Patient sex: M
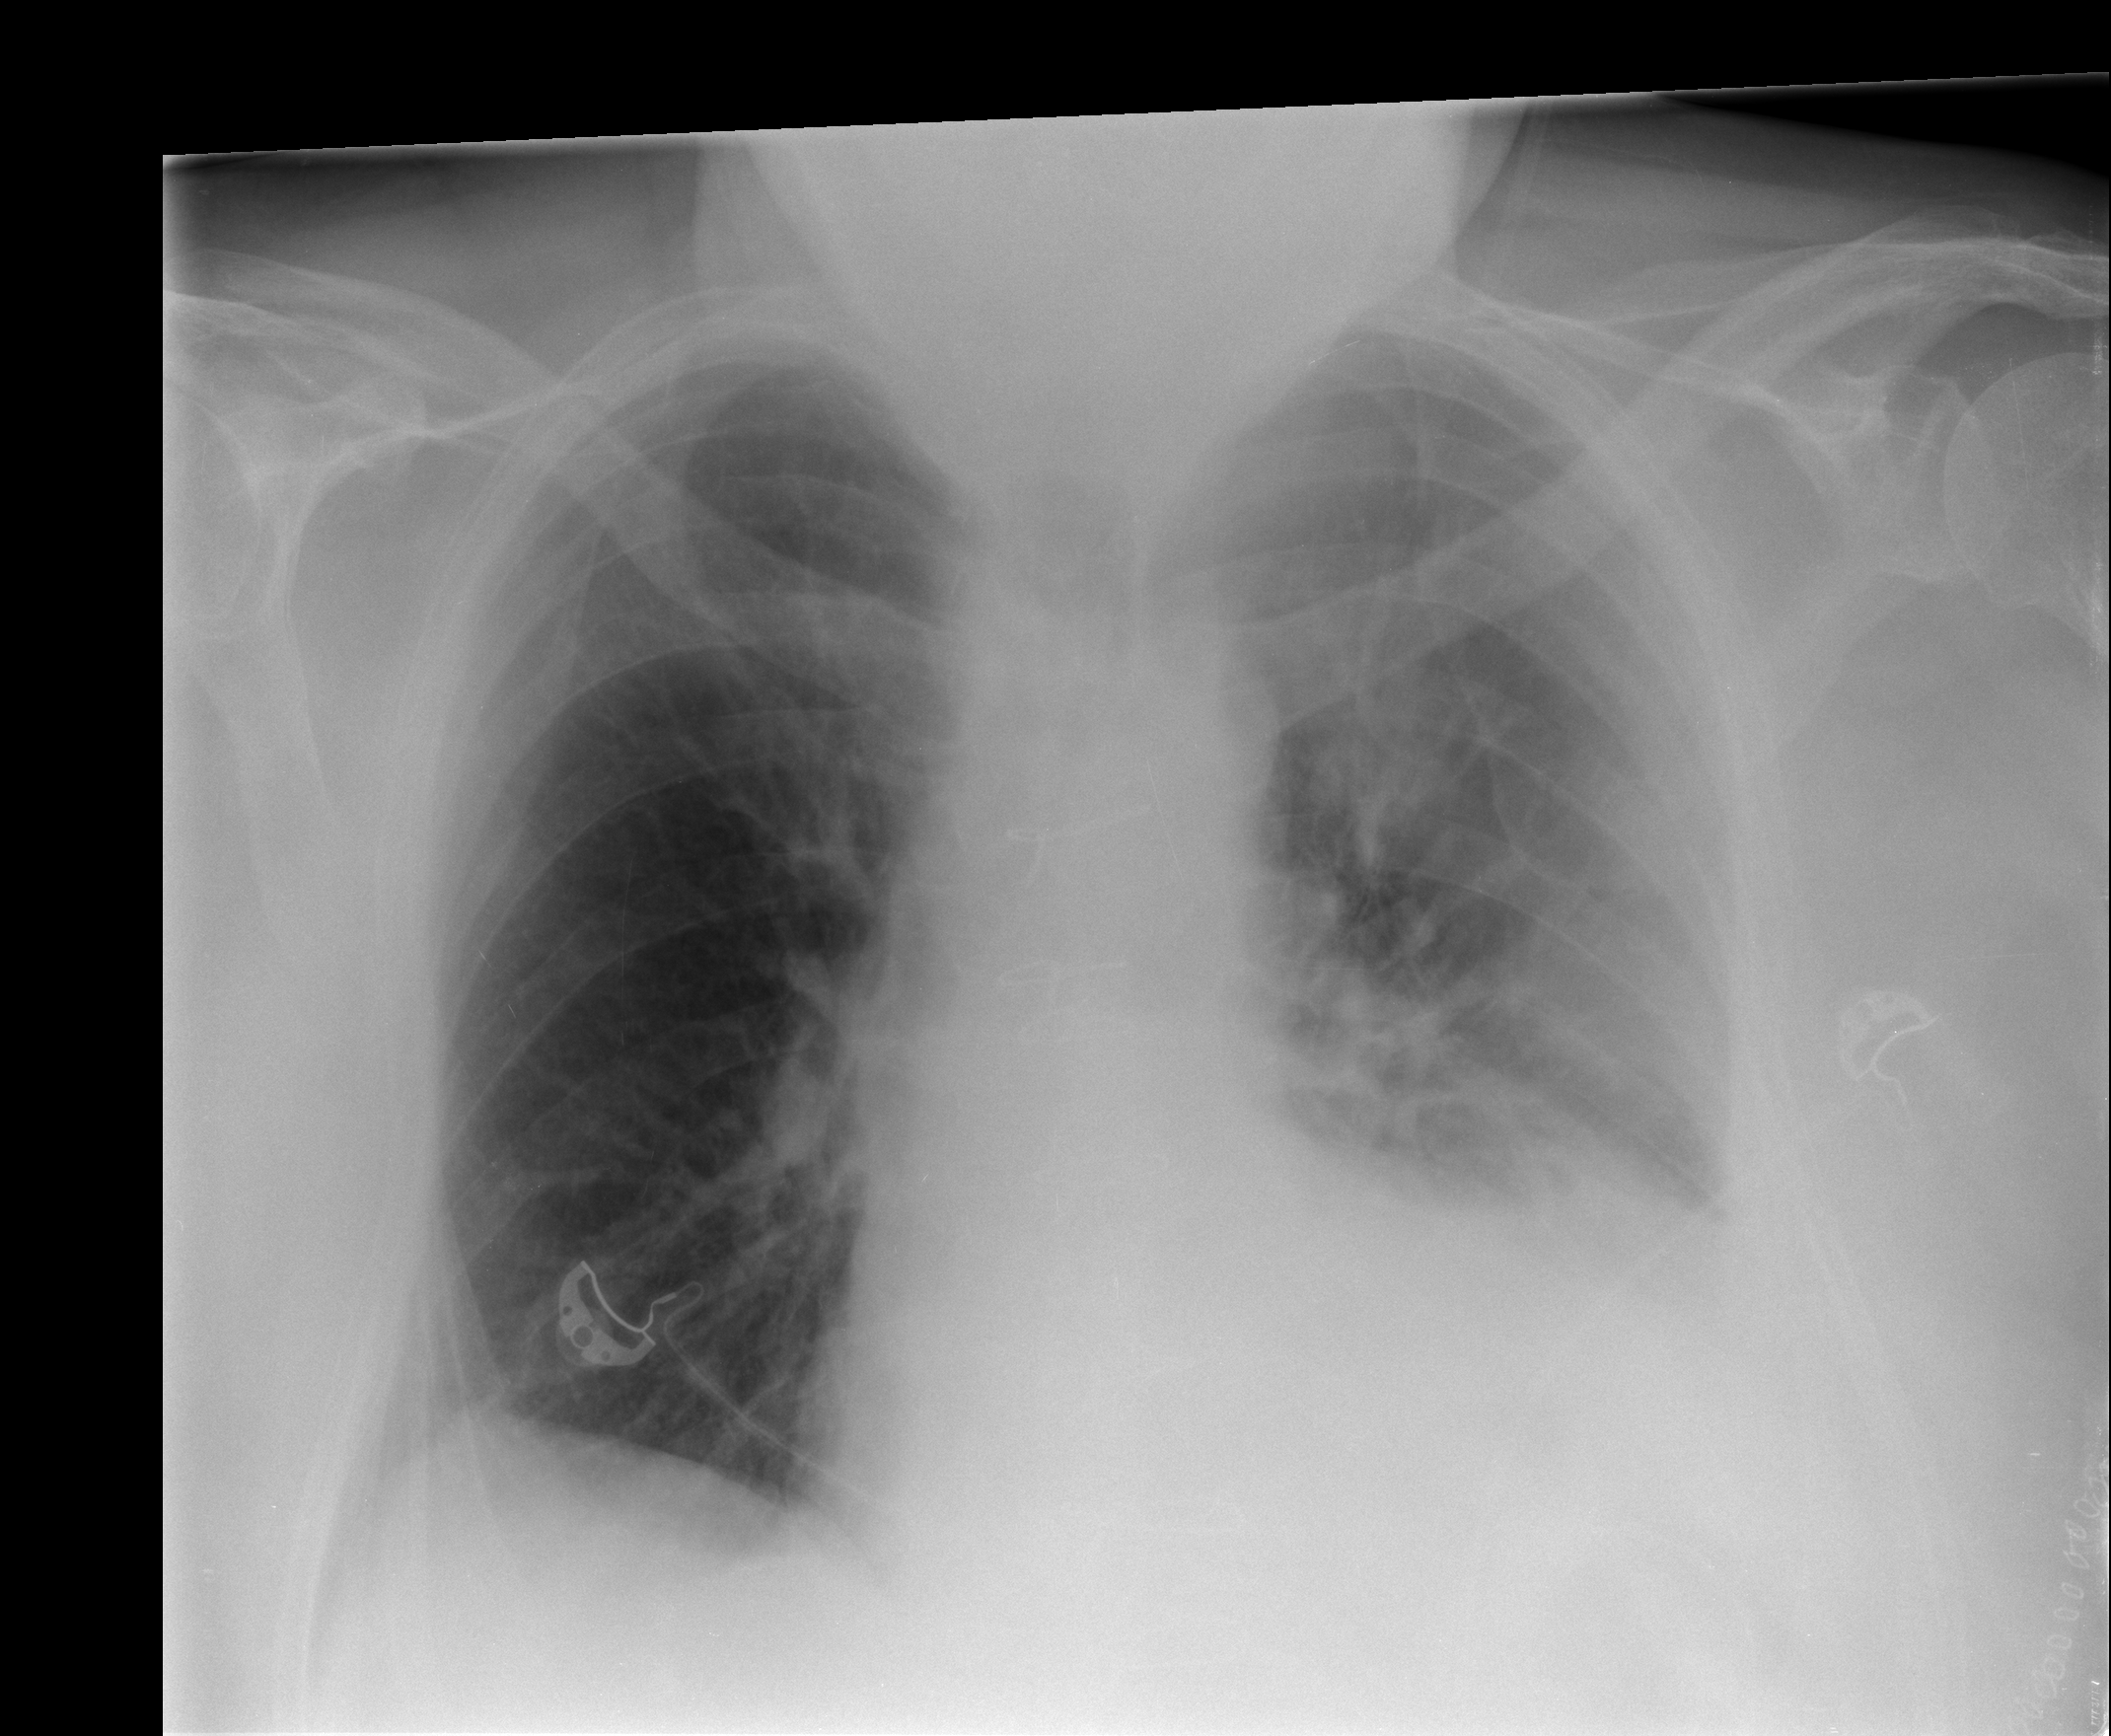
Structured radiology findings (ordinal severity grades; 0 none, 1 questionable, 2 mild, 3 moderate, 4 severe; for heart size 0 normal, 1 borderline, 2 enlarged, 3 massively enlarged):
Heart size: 2
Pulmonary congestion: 2
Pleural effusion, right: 0
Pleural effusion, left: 3
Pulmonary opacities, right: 0
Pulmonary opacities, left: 0
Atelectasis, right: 0
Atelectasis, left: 3